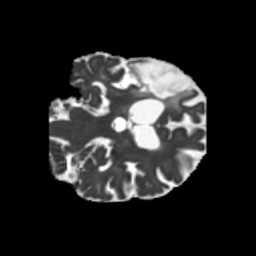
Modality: MD
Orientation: coronal
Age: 71
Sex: male
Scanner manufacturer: siemens
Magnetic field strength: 3 T
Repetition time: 5.25 s
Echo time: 0.08 s